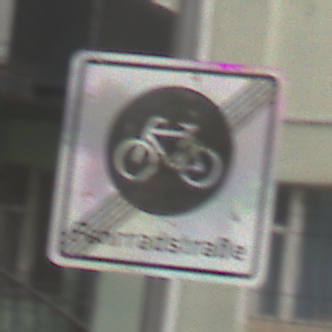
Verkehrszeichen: EndeFahrradstrasse
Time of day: MorningAfternoon
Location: Outdoor (Urban)
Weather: Overcast
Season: NotSpecified
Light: Natural